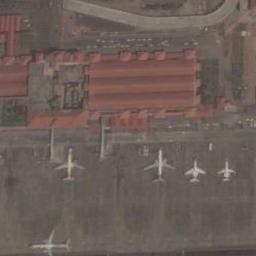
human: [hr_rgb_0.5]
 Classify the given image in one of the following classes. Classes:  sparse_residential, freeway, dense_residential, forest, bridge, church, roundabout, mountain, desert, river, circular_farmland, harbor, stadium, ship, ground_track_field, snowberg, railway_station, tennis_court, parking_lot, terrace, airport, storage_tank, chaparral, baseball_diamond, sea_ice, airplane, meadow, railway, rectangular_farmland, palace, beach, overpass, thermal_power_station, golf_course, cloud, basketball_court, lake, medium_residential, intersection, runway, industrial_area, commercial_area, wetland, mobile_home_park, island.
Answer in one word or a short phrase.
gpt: airplane